Question: What message is displayed?
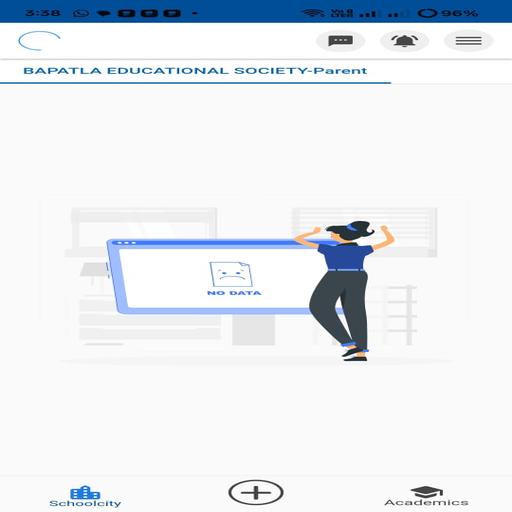
Answer: No data